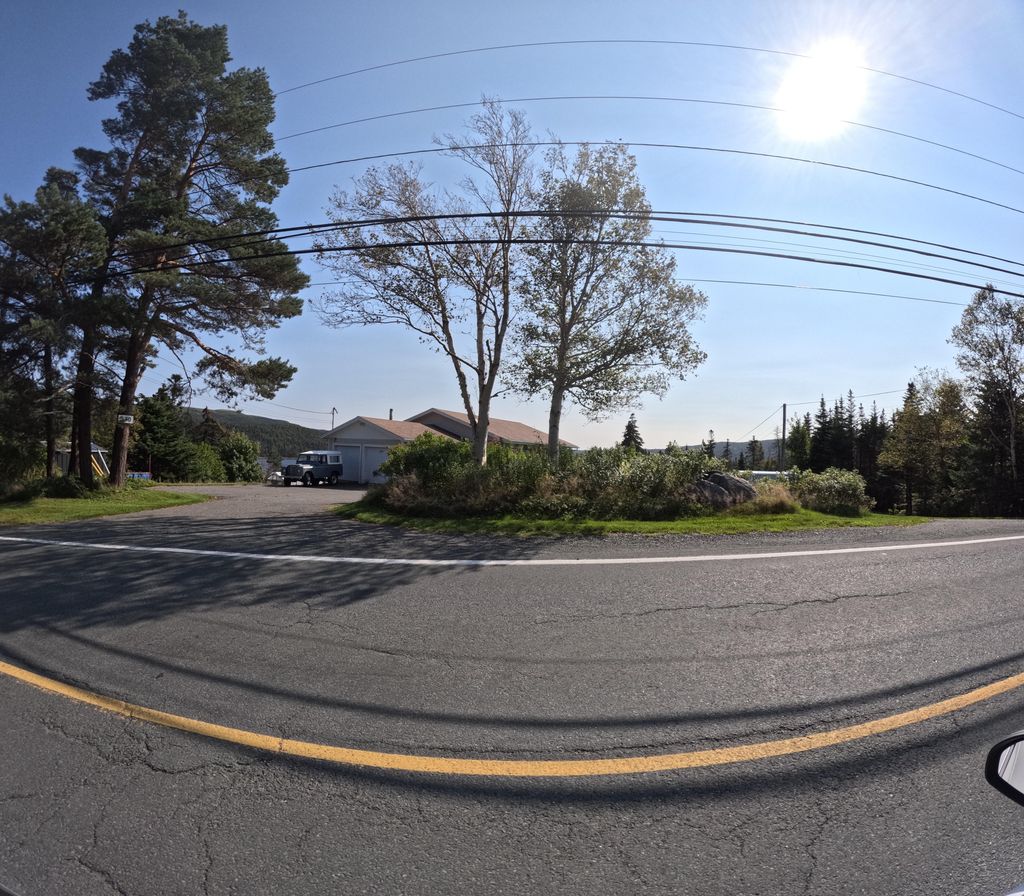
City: st_johns